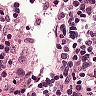
Metastatic tissue present: no